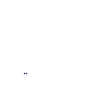
Particle: proton